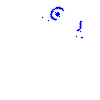
Particle: proton